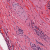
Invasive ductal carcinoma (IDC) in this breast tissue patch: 1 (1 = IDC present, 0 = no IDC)